Question: I created a responsive site but some of the images dont resize as I want them to.
See this screenshot:

'''
#img1 {
width: 250px;
height: auto;
margin: auto;
display: block;
background-size: 20%;
}
'''
'''
<div class="row">
<div class="col-md-6" id="mision">
<img src="imagenes/MISION.png" id="img1">
</div>
<div class="col-md-6" id="vision">
<img src="imagenes/VISION.png" id="img2">
</div>
<div class="col-md-12" id="servicios">
<img src="imagenes/SERVICIOS.png" id="img3">
</div>
</div>
'''
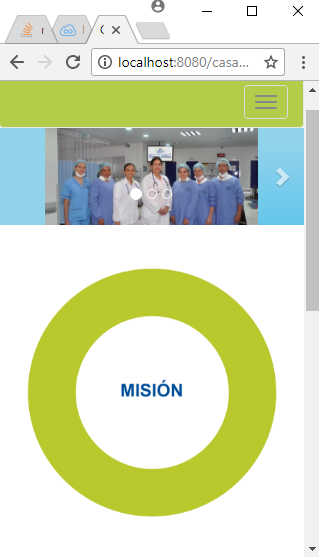
Answer: You're using a fixed width in the CSS for your image element, try changing to a percentage width, e.g.:
'''
#img1{
width: 80%;
height: auto;
margin: auto;
display: block;
background-size:20%;
}
'''
Then the width of the image should resize with your column.